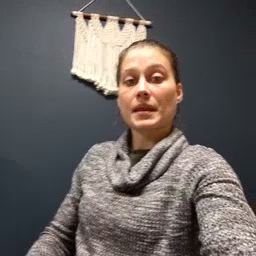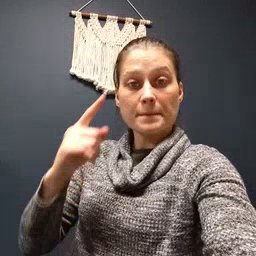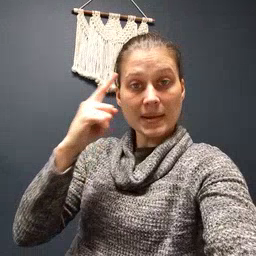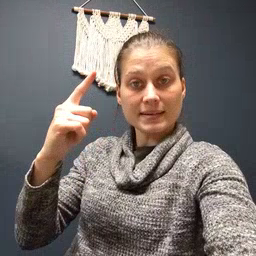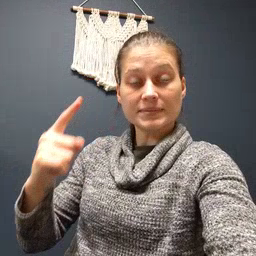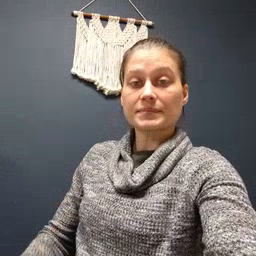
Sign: penny